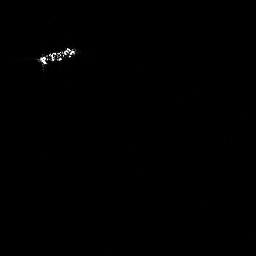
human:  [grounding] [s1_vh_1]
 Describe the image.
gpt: In the satellite image, there is  <ref>1 medium ship </ref> <box>[[14, 17, 28, 25, 0]]</box> located at top left.